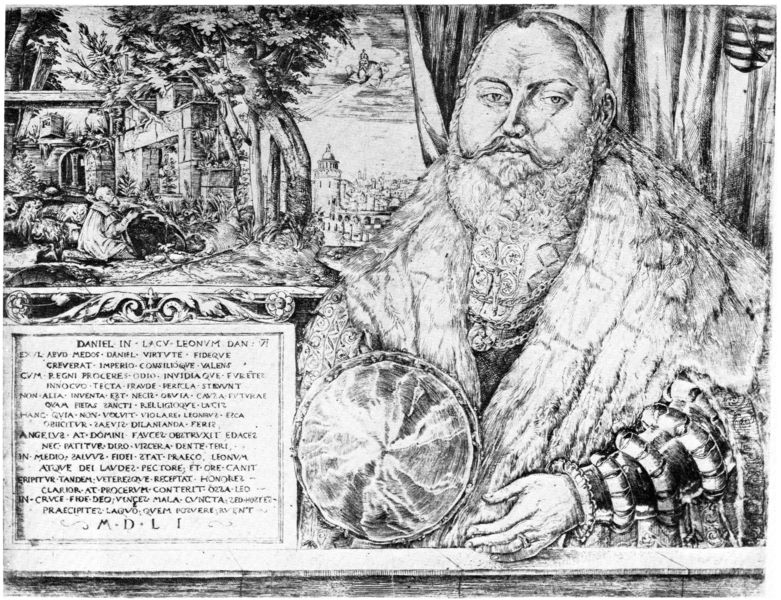
Titel: Bildnis von Johann Friedrich dem Großmütigen, Kurfürst von Sachsen
Künstler: Peter Gottlandt
Institution: (Seriendruck)
Schlagwörter: baum, dunkel, gott, hand, himmel, kopf, mann, schatten, umhang, weiß, wolken, bäume, landschaft, menschen, sitzen, stadt, fenster, frisur, grau, hell, hut, licht, mund, nase, schwarz, stirn, ausblick, blick, gebäude, haus, schloss, tuch, wolke, ornament, alt, bart, mütze, schnurrbart, augen, bärtig, falten, geschichte, kleidung, kragen, pelz, ärmel, bildnis, gelehrte, hände, portrait, porträt, spiegel, vorhang, natur, land, mantel, sitzend, wald, kreis, rund, turm, engel, schrift, wangen, papier, kette, grafik, graphik, rand, balcony, crown, curtain, curtains, hands, hat, kaiser, king, men, priest, religious, robes, white, tafel, black, collar, dick, face, gray, hair, nose, old, robe, sleeve, table, verzierung, gestreift, picture, print, rüsche, schnauzer, ring, bauer, schild, ruine, buch, scheune, festung, druck, schwarzweiss, radierung, stich, seite, text, kugel, buchdruck, wappen, angel, clouds, heaven, man, sky, tree, background, building, tower, trees, reichtum, death, noble, scroll, grass, garden, drawing, paper, black and white, castle, forst, ruin, fur, sketch, objekt, beard, flying, old man, abgeschnitten, weise, pen, writing, osten, town, italy, city, ancient, arms, cloak, archway, history, latein, ink, inscription, prayer, walls, buildings, gate, italian, place, schrifttafel, art, ground, ears, eremit, engraving, medieval, crest, circle, daniel, god, shield, book, figure, outdoors, chinese, strong, srich, kunstwerk, kreisrund, löwengrube, innschrift, ornamental, rich, eremitage, bible, kneeling, lion, prophet, royalty, latin, duck, mustache, moustache, floating, vision, words, woods, bleibt, stadt im hintergrund, fat, framed, power, detailed, leonardo, nn, romisch, wealth, curly, bärtigert mann, striped, medival, merchant, medievel, thick, powerful, in, pelzu, pie, nobel, stoltzer blick, overweight, medeval, gauntlet, old picture, bracelets, leonvm, stron, in lacv, leon, rabi, old guy, mdli, lionsdenn, curtein, wich, amlertum, coaplate